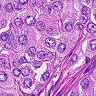
Metastatic tissue present: yes